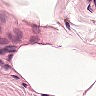
Metastatic tissue present: no